Question: In the screenshot below of my Eclipse Package Explorer, why is the DateUtil.java resource annotated with a suffix of (1)? What does this mean?

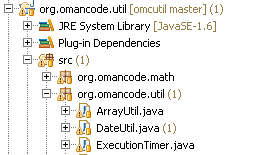
Answer: It is the Findbugs bug count decorator.